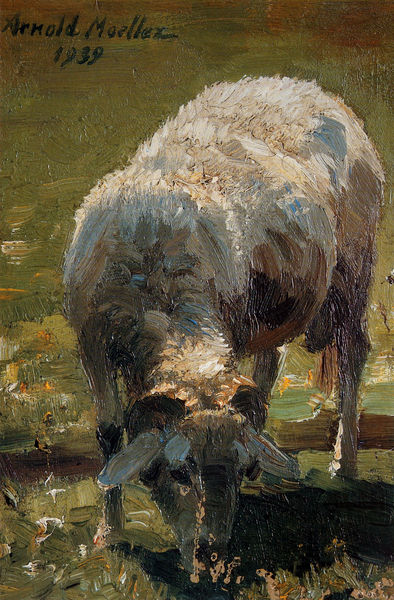
Titel: Grasendes Schaf
Künstler: Arnold W. Moeller
Standort: Süddeutschland
Institution: Privatbesitz
Schlagwörter: weiß, grün, braun, gras, wiese, pastos, grasen, essen, schaf, fressen, bock, schafbock, widder, grüm, arnold moeller, bildausschnitt, moeller